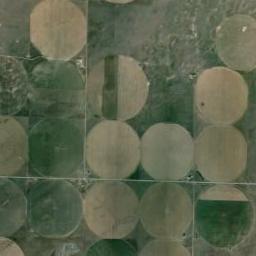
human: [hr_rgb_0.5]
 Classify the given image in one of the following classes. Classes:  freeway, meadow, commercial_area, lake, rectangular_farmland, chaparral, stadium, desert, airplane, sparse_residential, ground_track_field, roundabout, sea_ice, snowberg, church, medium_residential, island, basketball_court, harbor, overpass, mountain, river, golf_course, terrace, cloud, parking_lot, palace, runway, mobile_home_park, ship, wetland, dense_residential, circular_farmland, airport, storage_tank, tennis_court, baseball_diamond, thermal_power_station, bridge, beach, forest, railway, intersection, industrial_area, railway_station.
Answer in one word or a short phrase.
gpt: circular_farmland